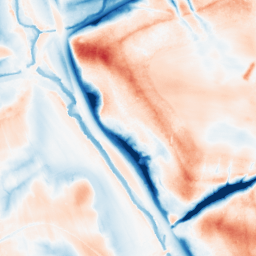
Category: trend_removal
Decomposition family: local_polynomial
Decomposition parameters: window_size: 51
degree: 3
Upsampling method: bspline
Upsampling parameters: scale: 2
Upsampling scale: 2